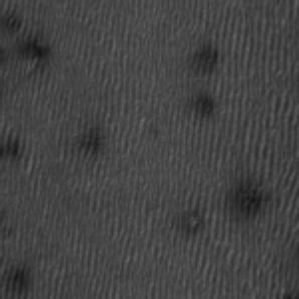
Label: frost